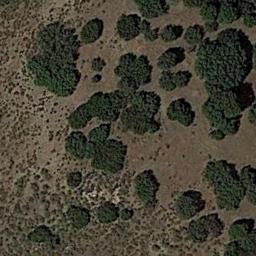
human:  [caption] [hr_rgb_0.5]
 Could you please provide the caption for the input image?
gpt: Some disconnected green chaparrals grow on the wasteland .

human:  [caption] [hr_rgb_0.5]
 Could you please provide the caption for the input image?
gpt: The chaparral is consist of some green bushes in the bare land .

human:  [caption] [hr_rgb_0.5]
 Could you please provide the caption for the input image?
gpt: Chaparral is scattered in the sand from dense to sparse .

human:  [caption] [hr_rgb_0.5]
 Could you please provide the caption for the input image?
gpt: There are several winding paths in the jungle .

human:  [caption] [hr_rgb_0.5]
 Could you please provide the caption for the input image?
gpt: The plants on the right of the chaparral are bigger than those on the left .